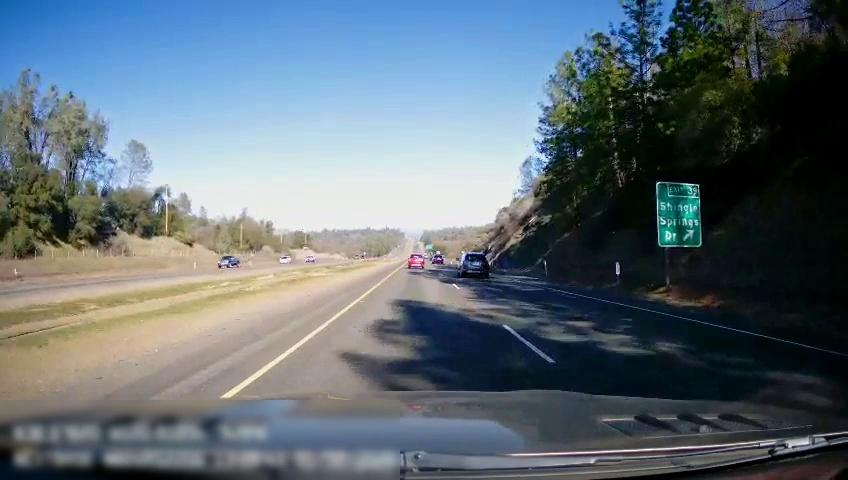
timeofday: Day
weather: Sunny
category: Drivable Space
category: Drivable Space
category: Vehicles | SUV
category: Vehicles | SUV
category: Vehicles | SUV
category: Vehicles | Truck
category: Vehicles | SUV
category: Lanes | Current Lane
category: Lanes | Current Lane
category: Lanes | Alternate Lane
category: Traffic | Signs